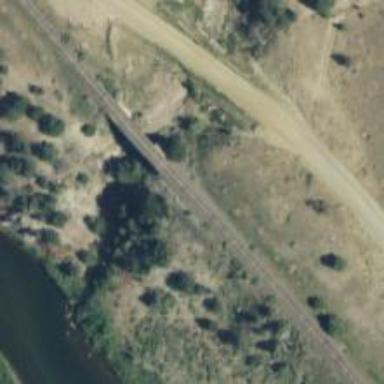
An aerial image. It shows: Disused railway bridge.